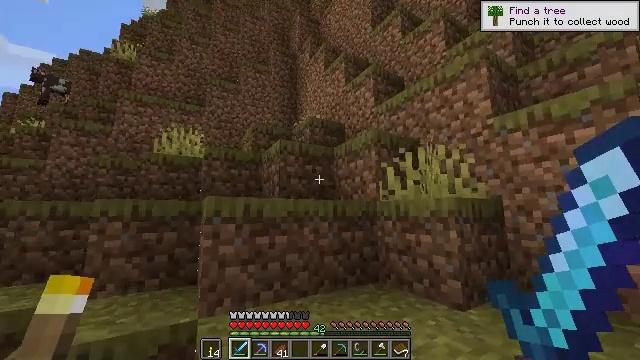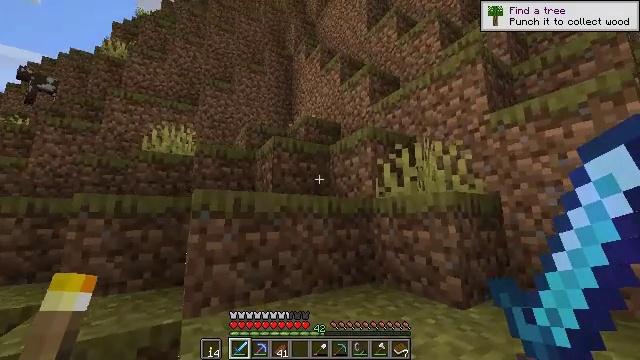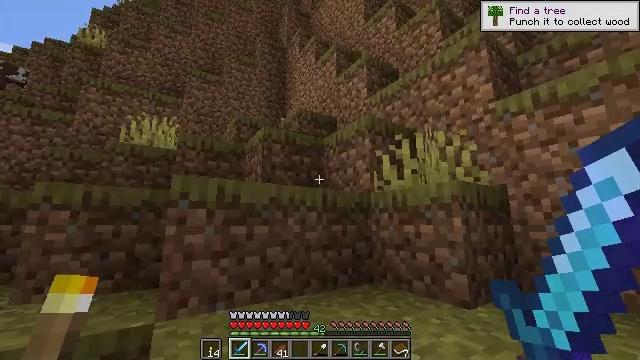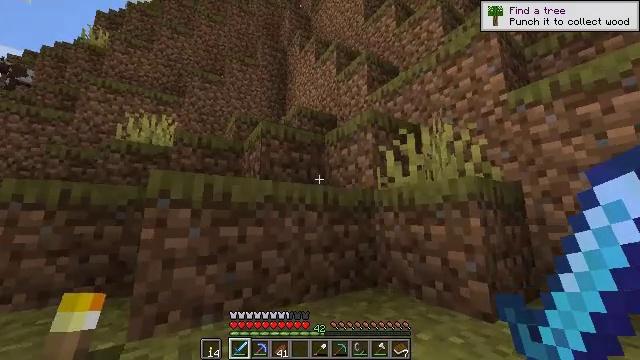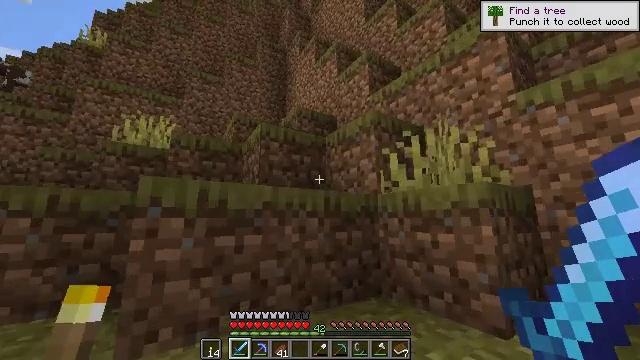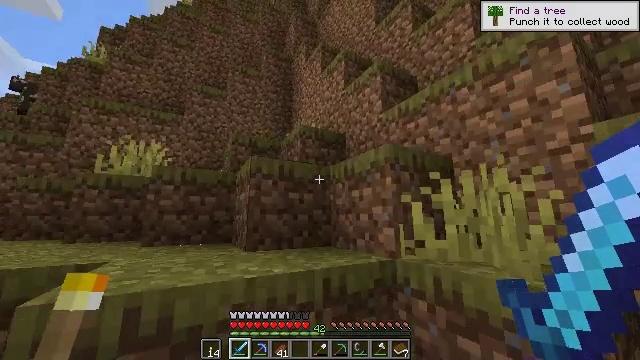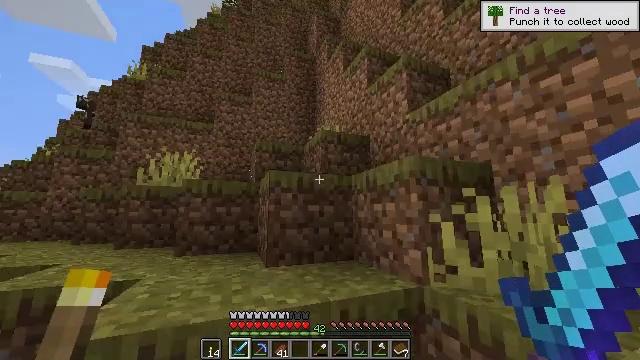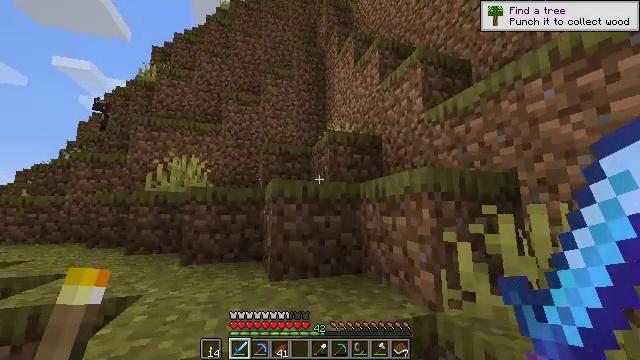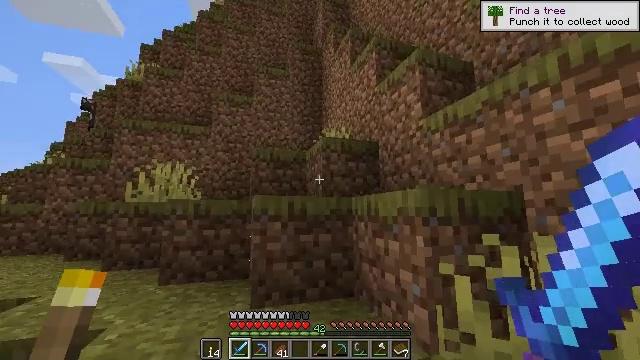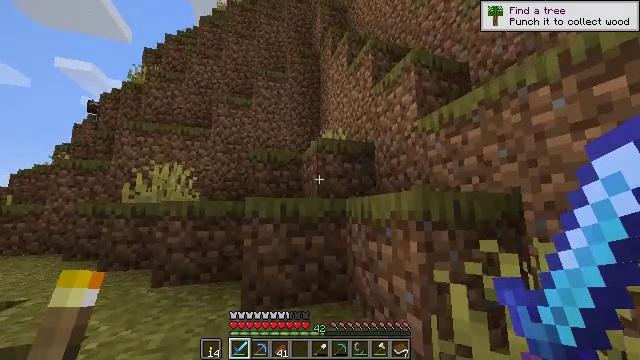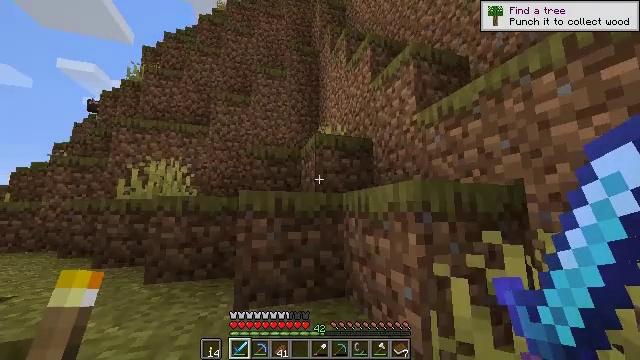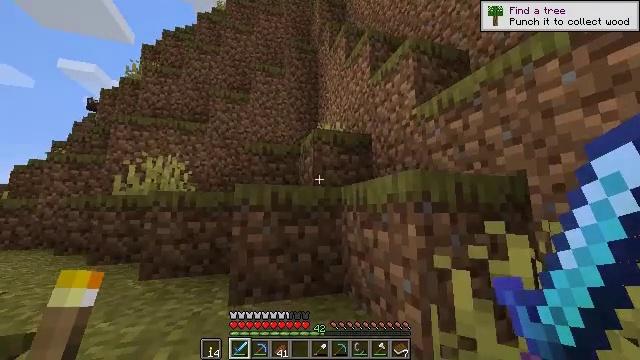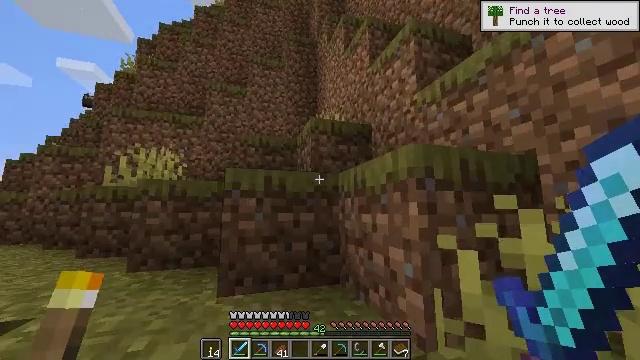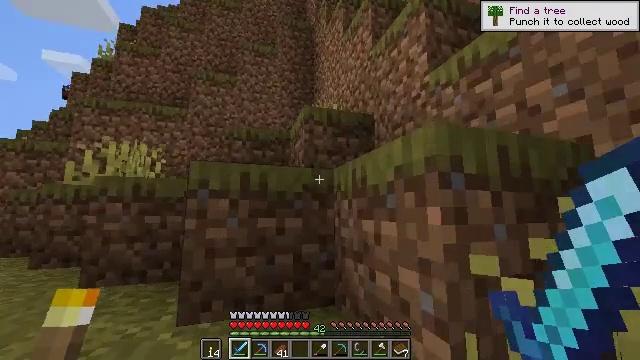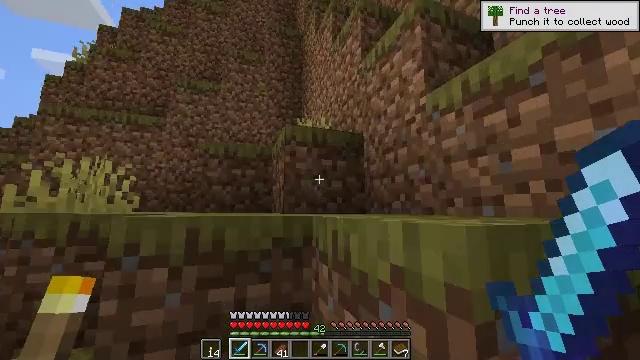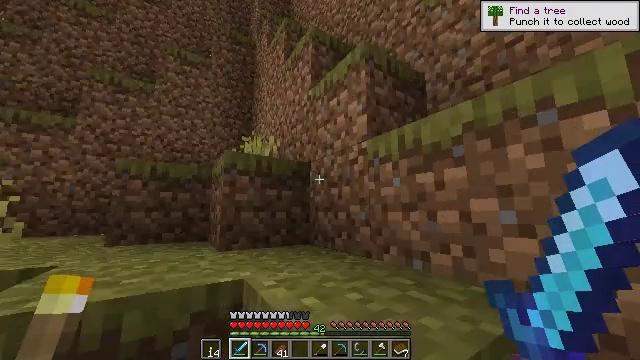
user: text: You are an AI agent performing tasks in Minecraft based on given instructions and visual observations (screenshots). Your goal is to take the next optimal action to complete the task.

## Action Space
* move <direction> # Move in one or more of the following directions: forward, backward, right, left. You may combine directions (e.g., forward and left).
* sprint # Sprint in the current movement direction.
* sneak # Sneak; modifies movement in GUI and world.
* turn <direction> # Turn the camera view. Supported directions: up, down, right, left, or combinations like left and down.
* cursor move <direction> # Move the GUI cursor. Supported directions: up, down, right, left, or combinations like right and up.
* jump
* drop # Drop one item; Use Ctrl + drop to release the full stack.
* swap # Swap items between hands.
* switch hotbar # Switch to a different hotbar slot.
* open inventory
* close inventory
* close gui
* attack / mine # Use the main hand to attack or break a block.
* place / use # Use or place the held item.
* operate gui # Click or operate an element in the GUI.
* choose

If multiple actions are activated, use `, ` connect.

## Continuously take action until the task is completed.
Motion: motion action
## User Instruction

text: Mine the enchanting table.
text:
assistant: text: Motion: move forward, sprint, turn right and up, jump
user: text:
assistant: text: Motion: move forward, sprint, turn right, jump
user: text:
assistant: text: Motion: move forward, sprint, jump
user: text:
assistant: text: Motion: move forward, sprint, jump
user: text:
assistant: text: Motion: move forward, sprint, turn left, jump
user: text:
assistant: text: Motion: move forward, sprint, turn left and down, jump
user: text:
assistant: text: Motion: move forward and move left, sprint, turn left and down, jump
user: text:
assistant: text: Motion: move forward and move left, sprint, jump
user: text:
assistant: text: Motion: move forward and move left, sprint, jump
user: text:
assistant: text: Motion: move forward, sprint, jump
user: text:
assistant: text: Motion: move forward, sprint, jump
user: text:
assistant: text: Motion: move forward, sprint, jump
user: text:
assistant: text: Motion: move forward, sprint, jump
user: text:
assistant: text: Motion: move forward, sprint, turn right, jump
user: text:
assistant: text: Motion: move forward, sprint, turn right, jump
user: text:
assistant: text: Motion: move forward, sprint, turn right and up, jump
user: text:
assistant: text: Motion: move forward, sprint, turn right and up, jump
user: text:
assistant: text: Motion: move forward, sprint, turn right and up, jump
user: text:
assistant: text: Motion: move forward, sprint, turn right, jump
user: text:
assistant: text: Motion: move forward and move right, sprint, turn right and down, jump
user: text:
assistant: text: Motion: move forward and move right, sprint, turn right and down, jump
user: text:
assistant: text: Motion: move forward and move right, sprint, jump
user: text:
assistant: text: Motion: move forward and move right, sprint, jump
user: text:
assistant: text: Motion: move forward, sprint
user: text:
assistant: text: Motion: move forward, sprint
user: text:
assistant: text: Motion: move forward, sprint, turn left
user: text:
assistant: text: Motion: move forward and move left, sprint, turn left
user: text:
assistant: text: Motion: move forward and move left, sprint
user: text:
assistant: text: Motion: move forward and move left, sprint, jump
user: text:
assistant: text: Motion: move forward and move left, sprint, turn right, jump